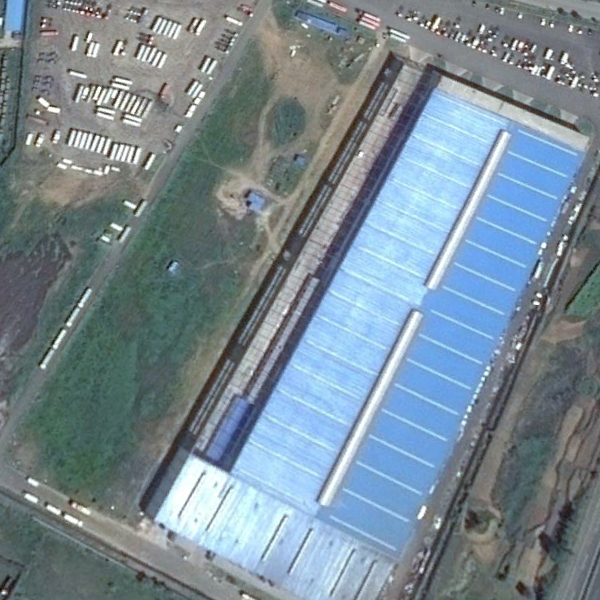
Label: Industrial